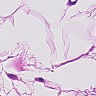
Metastatic tissue present: no